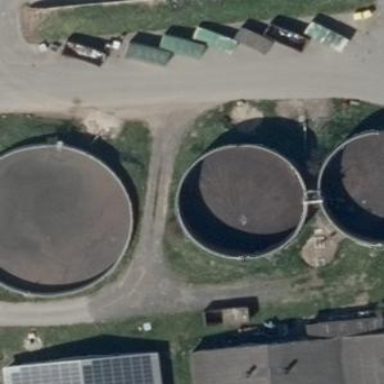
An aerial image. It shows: Building with storage tank.